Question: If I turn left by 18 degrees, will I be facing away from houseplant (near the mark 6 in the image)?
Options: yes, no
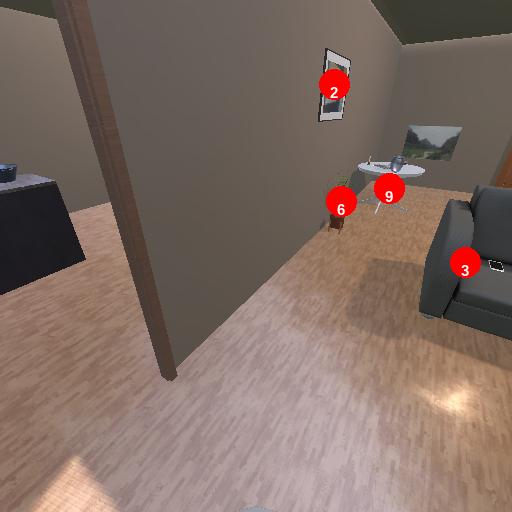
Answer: yes